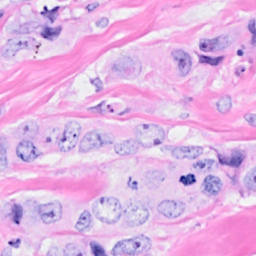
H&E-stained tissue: Breast